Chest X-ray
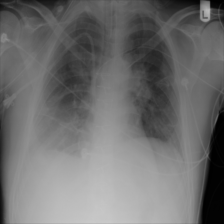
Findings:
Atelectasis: positive
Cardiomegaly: negative
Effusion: positive
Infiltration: positive
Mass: negative
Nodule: negative
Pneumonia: negative
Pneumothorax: negative
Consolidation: negative
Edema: negative
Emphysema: negative
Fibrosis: negative
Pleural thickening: negative
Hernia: negative